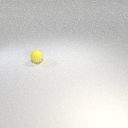
small yellow rubber sphere